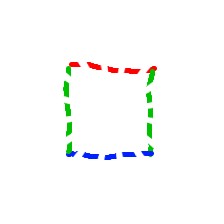
Shape: square